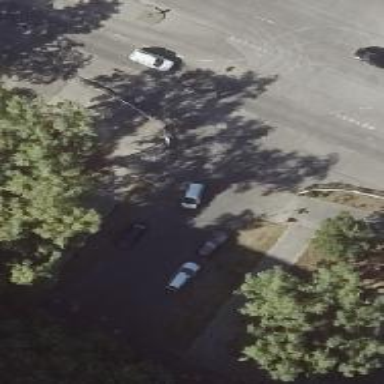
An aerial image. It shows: Residential road with asphalt surface. There are separate sidewalks on both sides. Parallel parking lanes are available on both sides of the road.